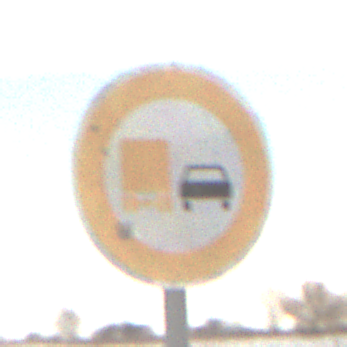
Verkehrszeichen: UeberholverbotKraftfahrzeuge
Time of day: MorningAfternoon
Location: Outdoor (Nature)
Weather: Overcast
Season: Winter
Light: Natural